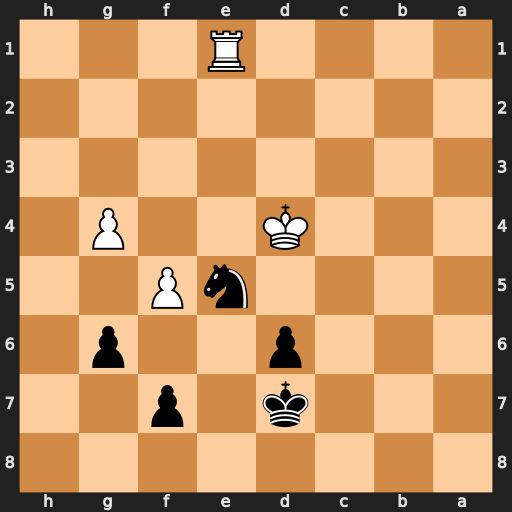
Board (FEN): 8/3k1p2/3p2p1/4nP2/3K2P1/8/8/4R3
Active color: b
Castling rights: -
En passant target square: -
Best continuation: Nf3+ Kd5 Nxe1